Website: walmart
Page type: account-selection
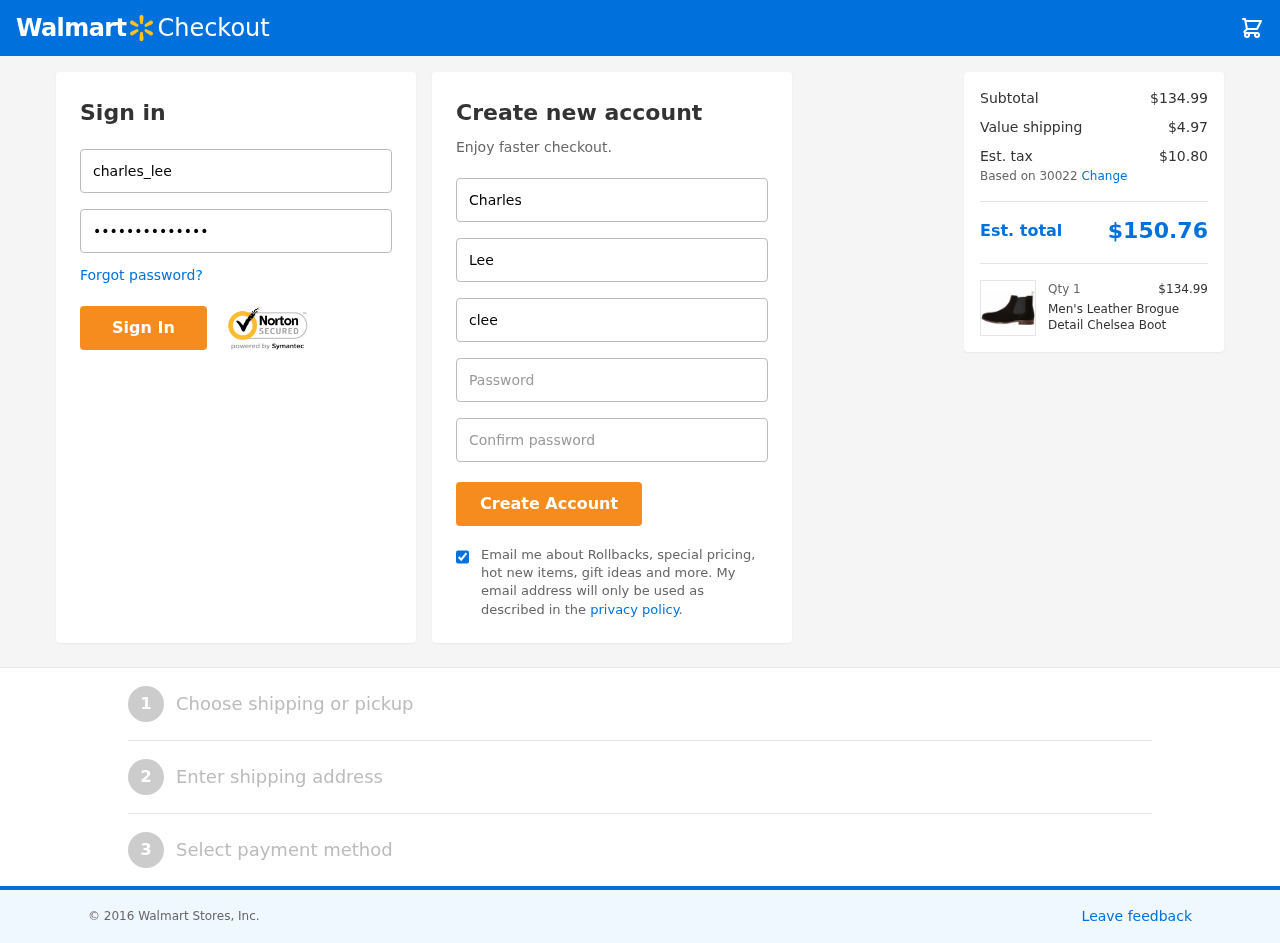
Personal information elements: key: PII_EMAIL
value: clee@yahoo.com
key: PII_FIRSTNAME
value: Charles
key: PII_LASTNAME
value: Lee
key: PII_LOGIN_USERNAME
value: charles_lee
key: PII_POSTCODE
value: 30022
Product elements: key: PRODUCT1_NAME
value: Men's Leather Brogue Detail Chelsea Boot
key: PRODUCT1_PRICE
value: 134.99
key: PRODUCT1_QUANTITY
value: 1
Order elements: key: ORDER_SUBTOTAL
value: $134.99
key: ORDER_SHIPPING_COST
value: $4.97
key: ORDER_TAX
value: $10.80
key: ORDER_TOTAL
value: $150.76